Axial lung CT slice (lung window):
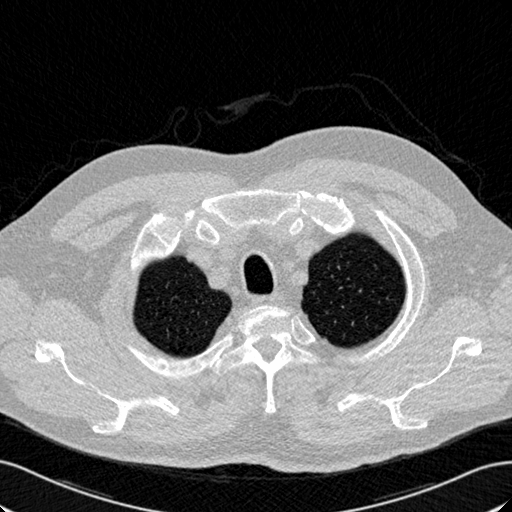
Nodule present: no